Interaction volume radius: 5 \u00c5
Interaction volume height: 25 \u00c5
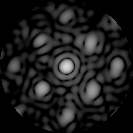
Disorder parameter: 0.3974